Brain MRI, t1w sequence, axial 2D slice.
Patient: age 23, sex F, weight 78 kg, height 1.78 m
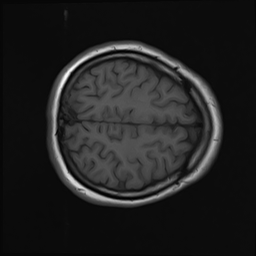